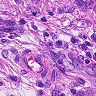
Metastatic tissue present: yes